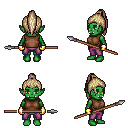
a pixel art fantasy rpg character, female body template, orc, green skin, brown sleeveless shirt, magenta pants, white blonde long topknot hairstyle, gold gloves, spear, four views (front, back, left, right), 2x2 character sprite sheet, small pixel art, hard edges, no anti-aliasing